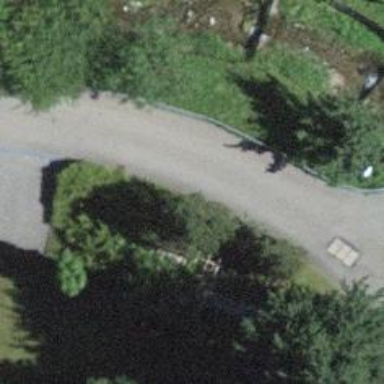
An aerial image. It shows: Picnic table located in leisure land area.